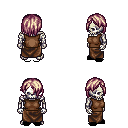
a pixel art fantasy rpg character, male body template, skeleton, brown sleeveless shirt, robe skirt, white blonde bangs hairstyle, black slippers, four views (front, back, left, right), 2x2 character sprite sheet, small pixel art, hard edges, no anti-aliasing